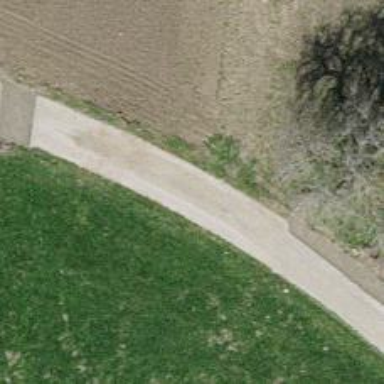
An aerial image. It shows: Gravel track with grade2 tracktype.